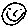
Label: smiley face